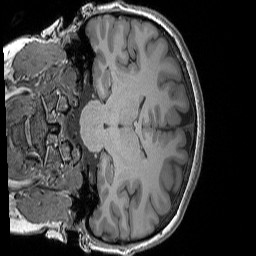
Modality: T1w
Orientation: coronal
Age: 18
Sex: female
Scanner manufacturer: siemens
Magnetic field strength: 3 T
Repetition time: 1.9 s
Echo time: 0.00302 s